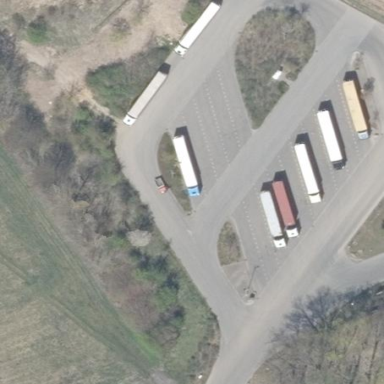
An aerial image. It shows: Parking area with surface.